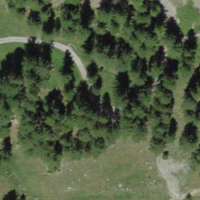
EUNIS habitat code: 43
Species observed at this site:
Plantago media